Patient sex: F
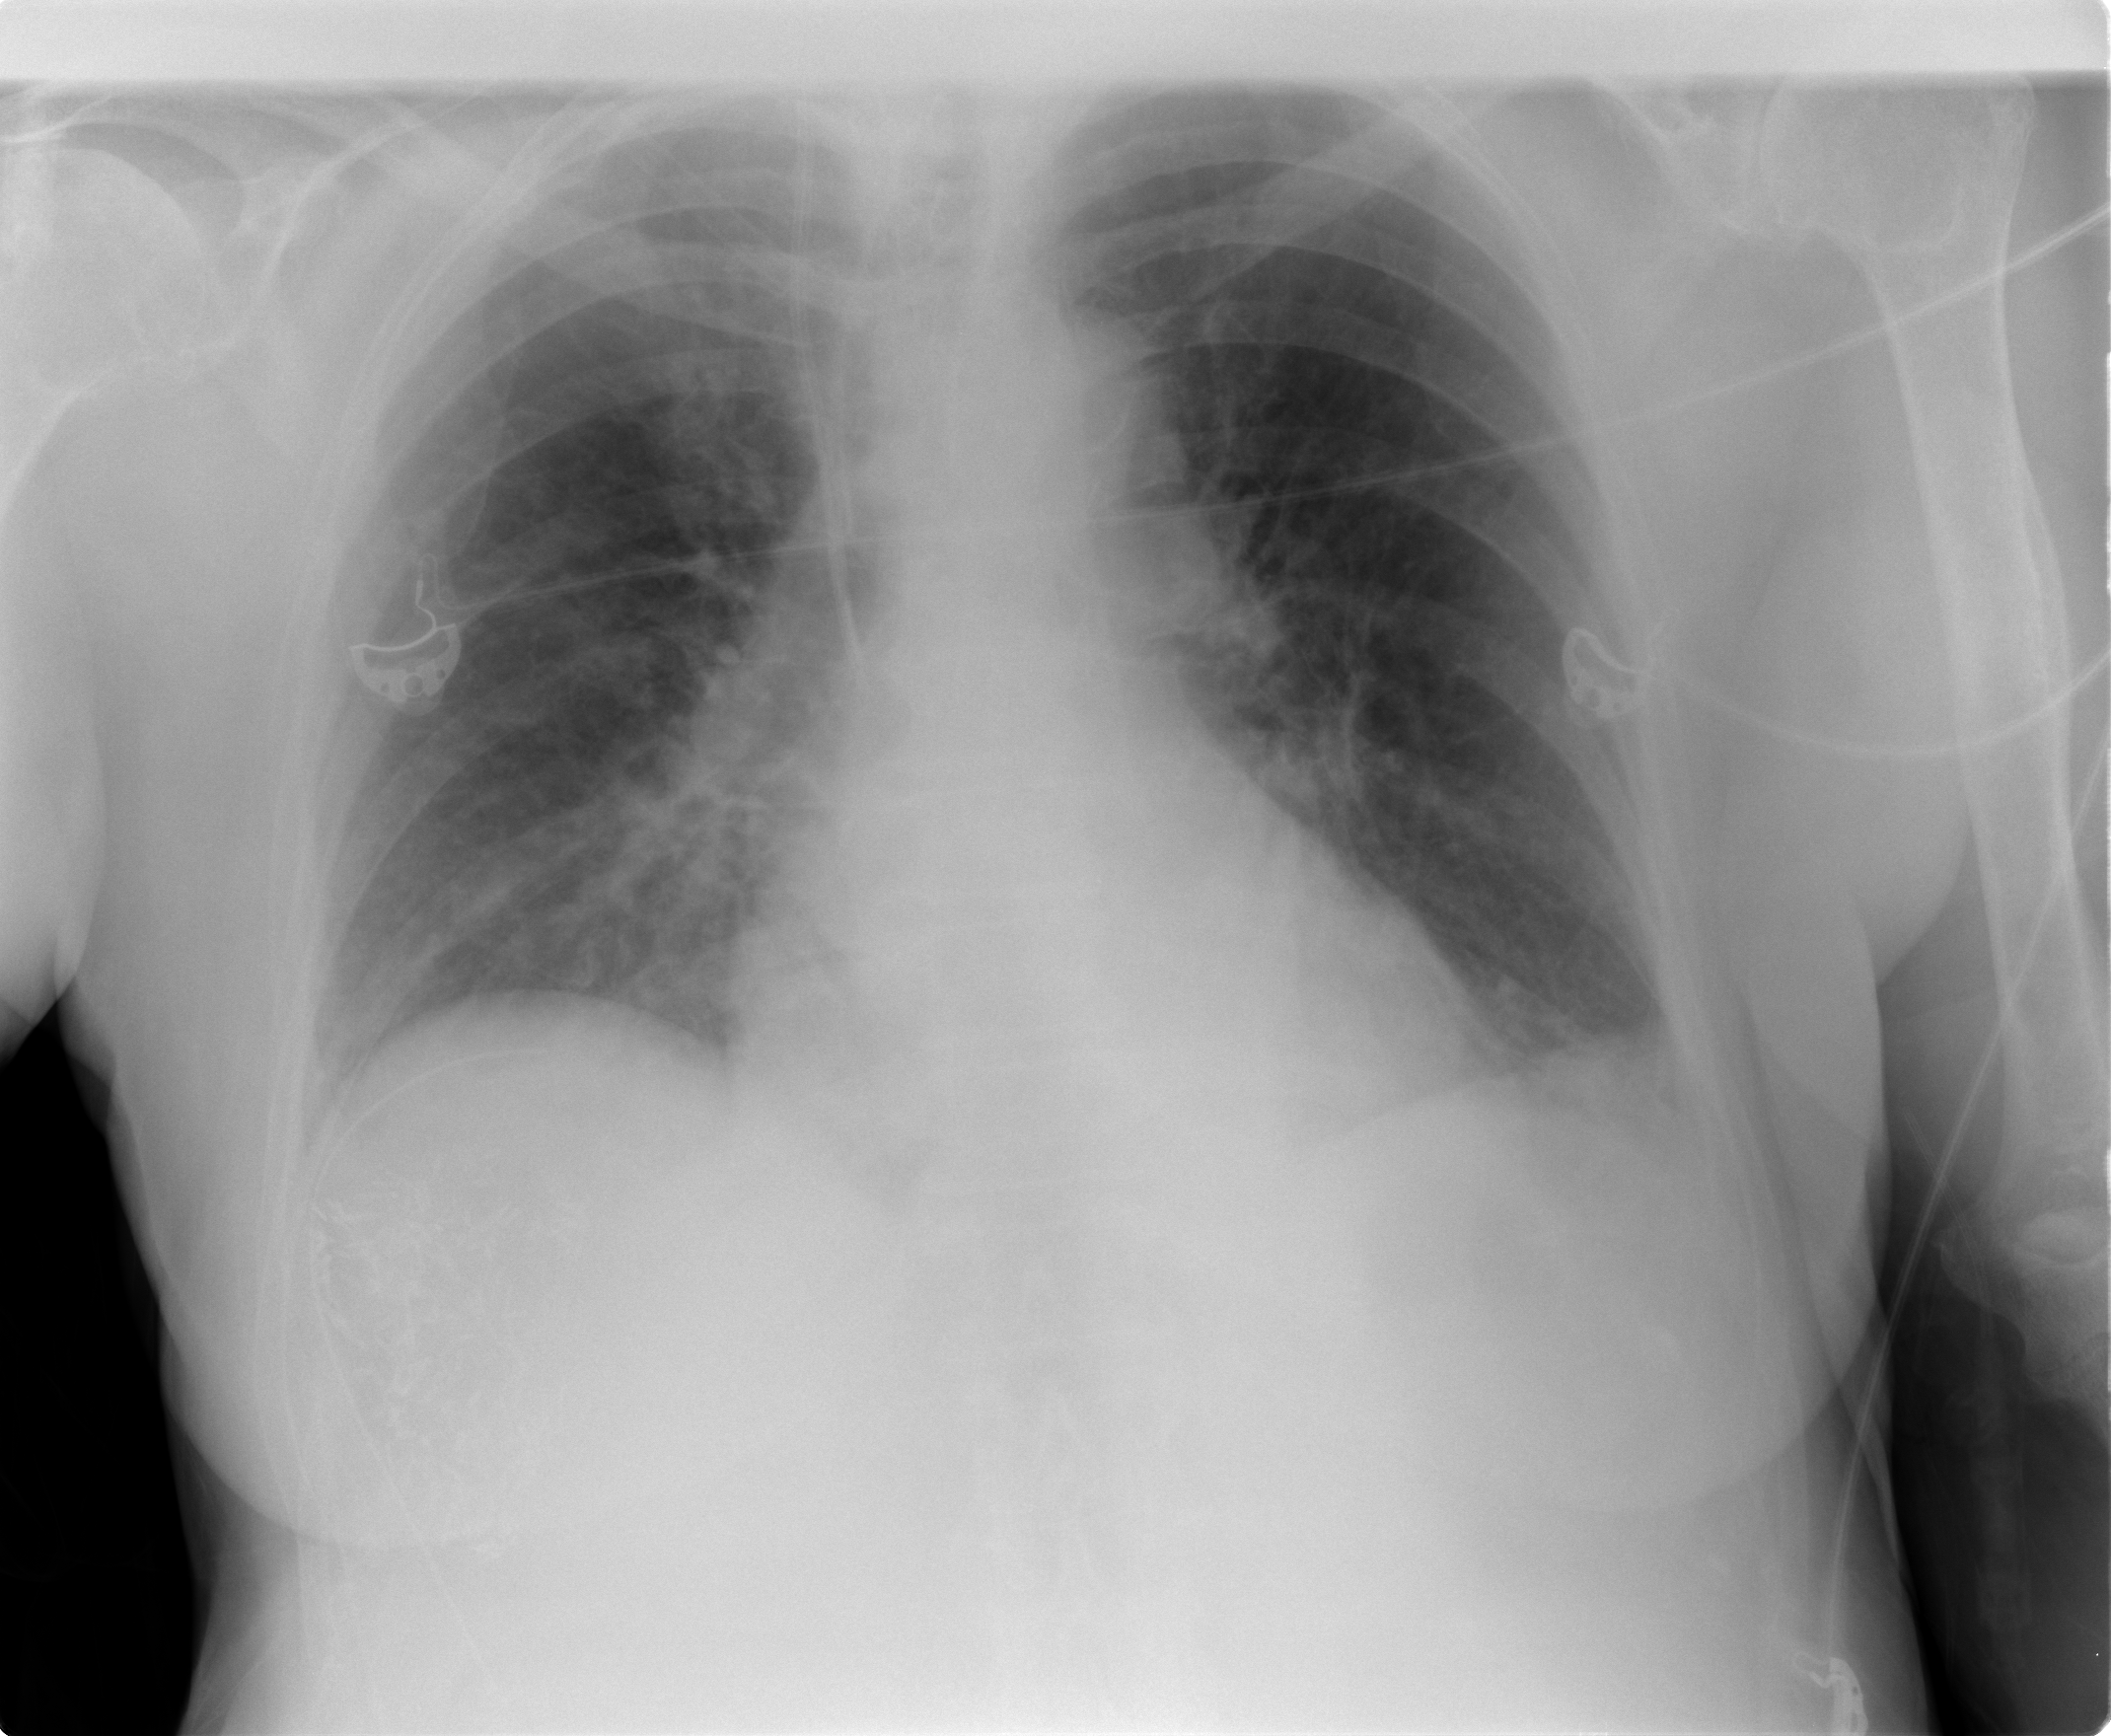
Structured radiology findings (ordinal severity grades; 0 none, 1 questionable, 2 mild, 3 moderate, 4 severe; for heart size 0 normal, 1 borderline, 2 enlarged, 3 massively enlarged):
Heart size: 0
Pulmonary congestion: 2
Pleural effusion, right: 0
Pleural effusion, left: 0
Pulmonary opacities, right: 0
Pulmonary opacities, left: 0
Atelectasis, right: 0
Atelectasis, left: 0